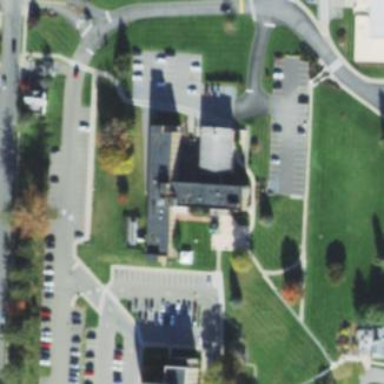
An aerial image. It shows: College building.